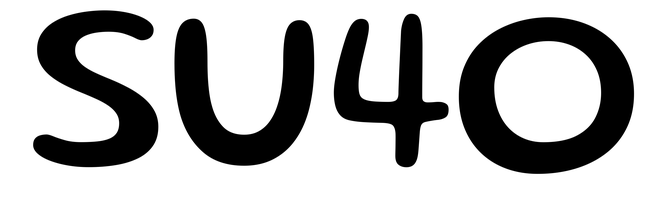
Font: Gluten_Regular